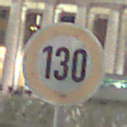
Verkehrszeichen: Geschwindigkeit130
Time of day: Night
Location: Outdoor (Urban)
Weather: PartlyCloudy
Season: NotSpecified
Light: Artificial